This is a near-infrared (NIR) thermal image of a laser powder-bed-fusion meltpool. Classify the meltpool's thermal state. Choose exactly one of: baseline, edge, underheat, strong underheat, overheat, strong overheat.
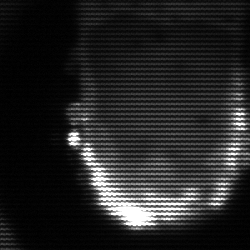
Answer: baseline